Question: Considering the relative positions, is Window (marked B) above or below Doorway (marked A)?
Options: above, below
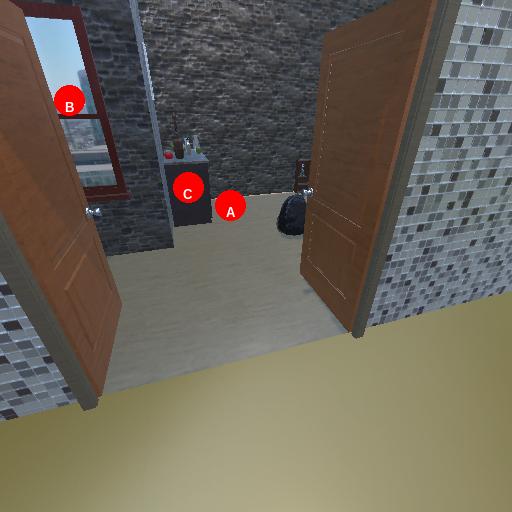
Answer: above